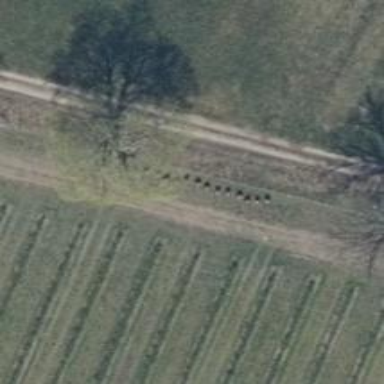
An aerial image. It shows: Row of deciduous trees with needle-leaved leaves.